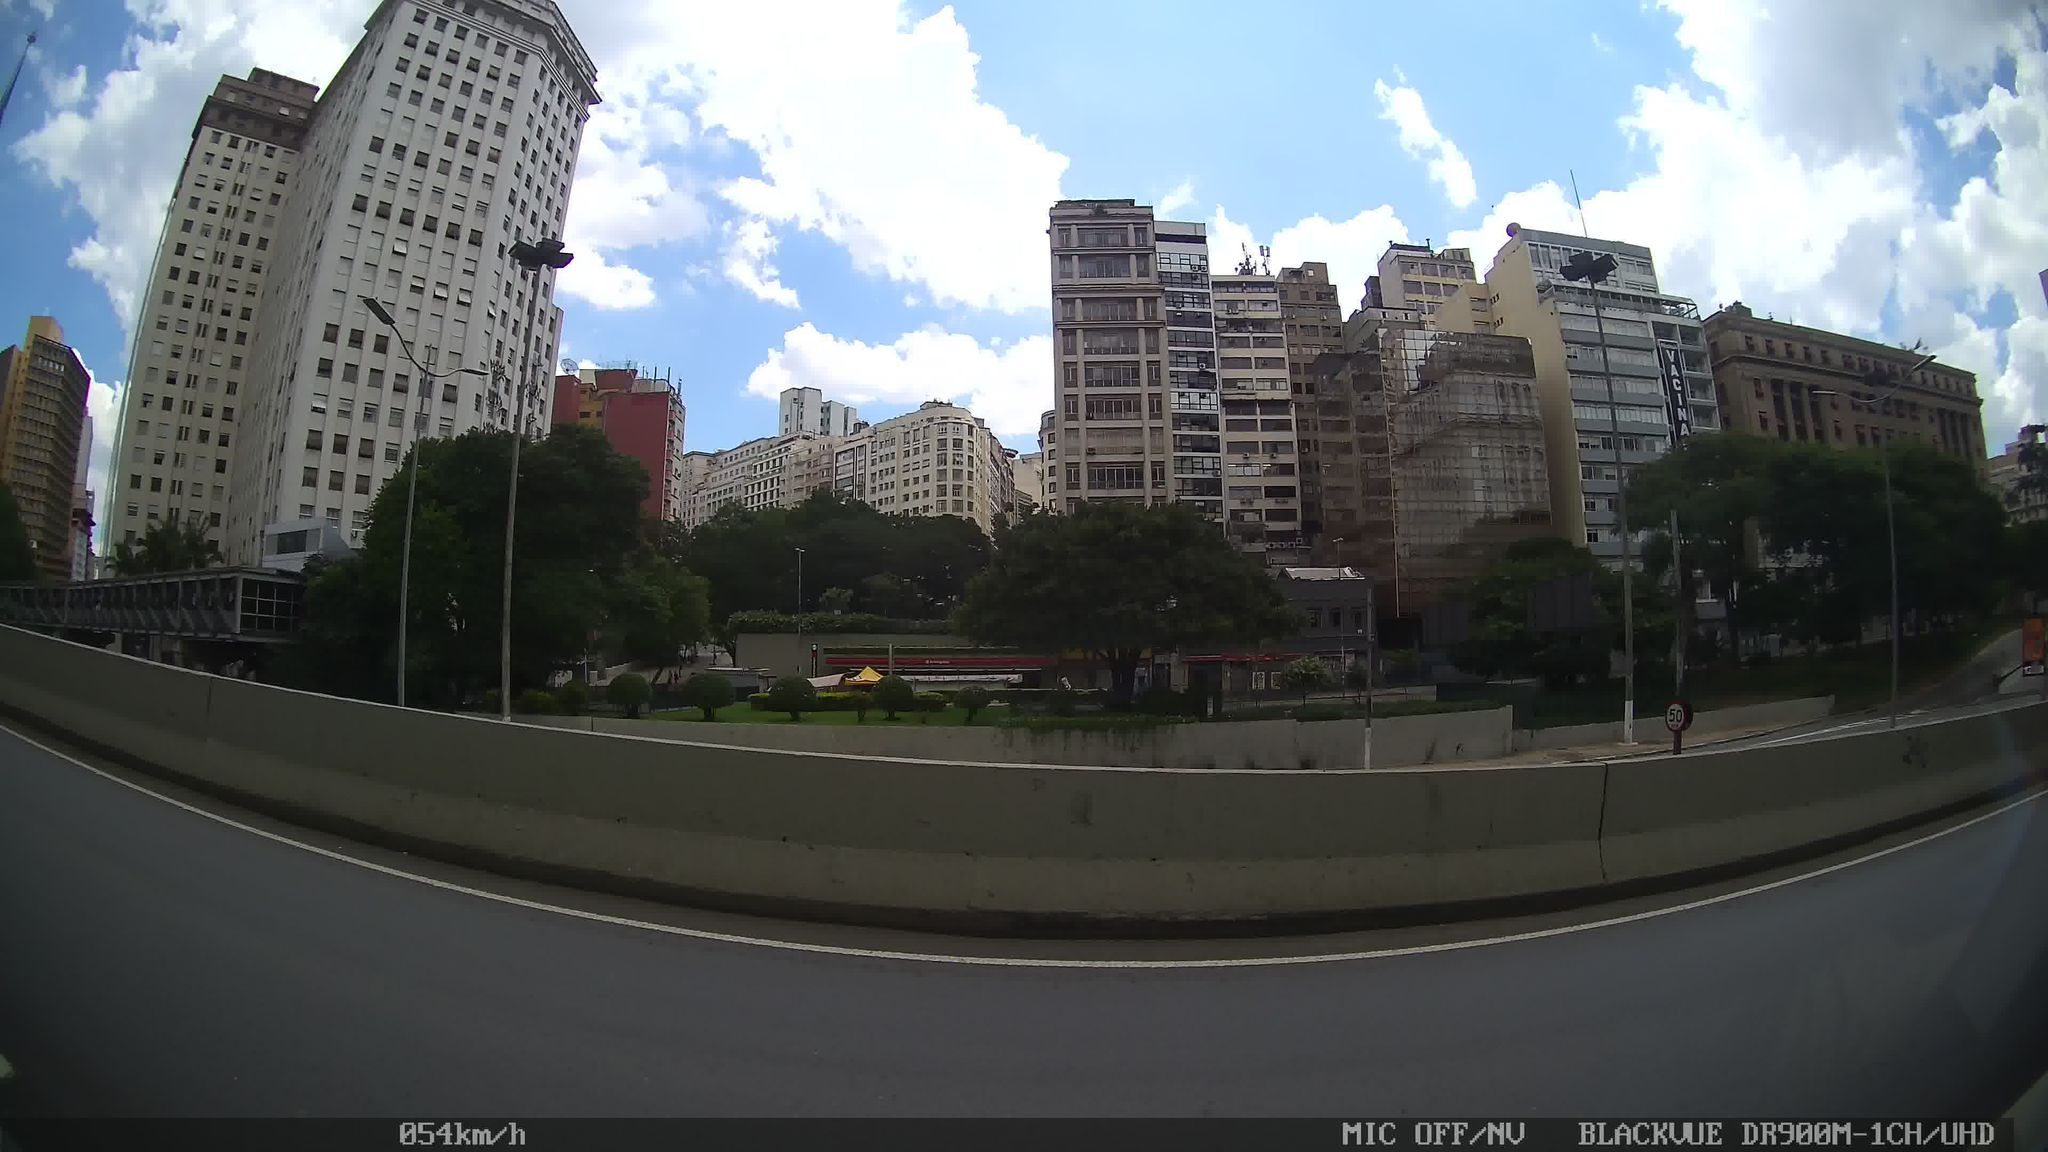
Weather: cloudy
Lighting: day
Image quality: good
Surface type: driving surface
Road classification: trunk_link
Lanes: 1
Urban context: urban centre
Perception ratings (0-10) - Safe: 0.77, Lively: 6.05, Beautiful: 2.75, Boring: 2.38, Depressing: 4.47, Wealthy: 2.4